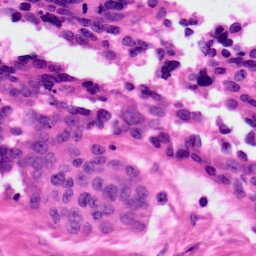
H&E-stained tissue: Ovarian